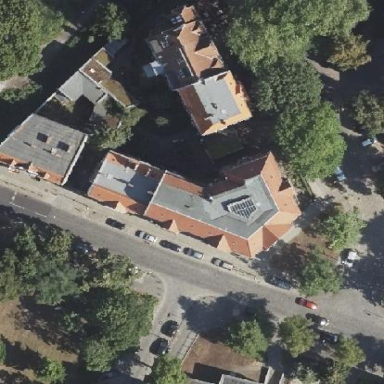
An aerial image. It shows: Building consisting of apartments with double saltbox roof shape.